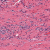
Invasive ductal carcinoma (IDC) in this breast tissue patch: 1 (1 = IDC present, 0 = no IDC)